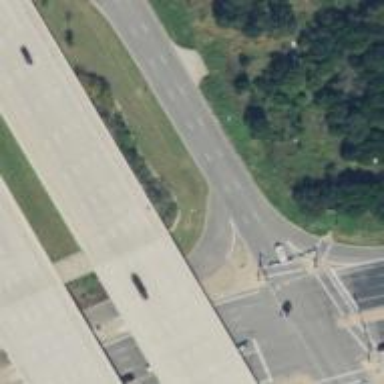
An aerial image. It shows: Primary link highway.